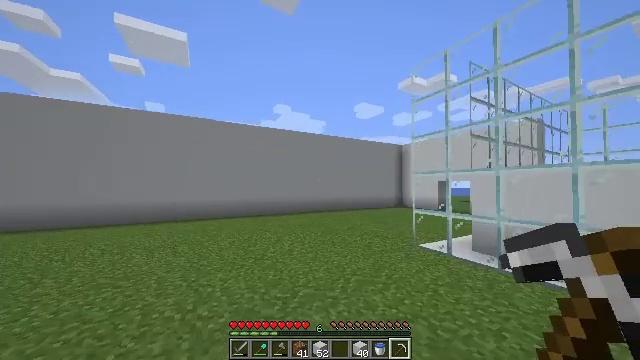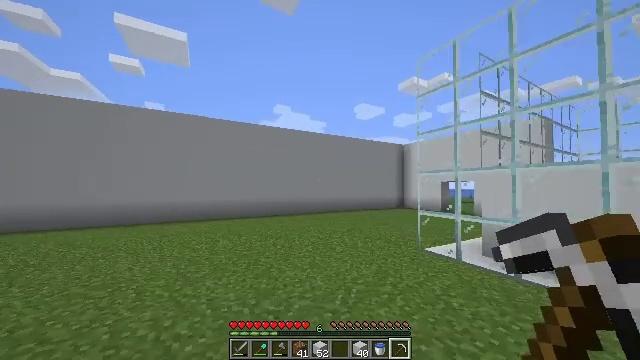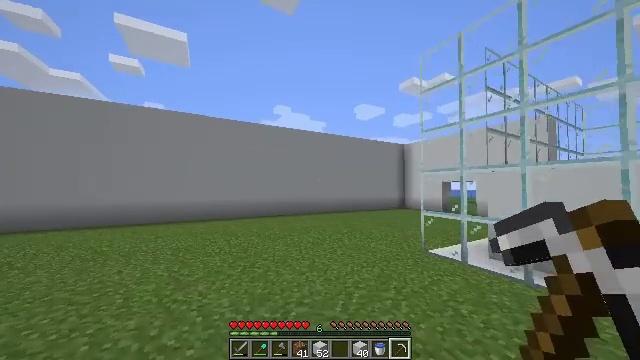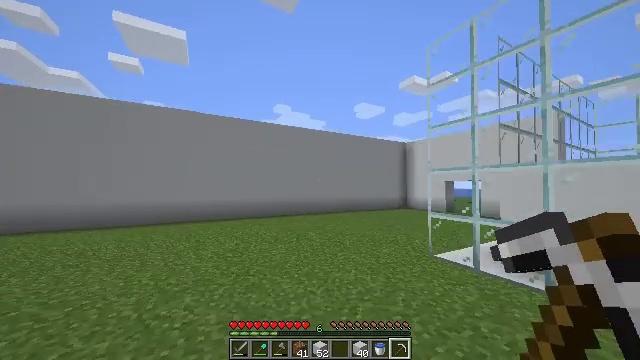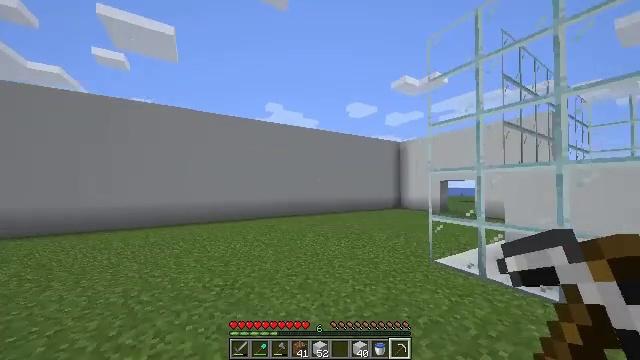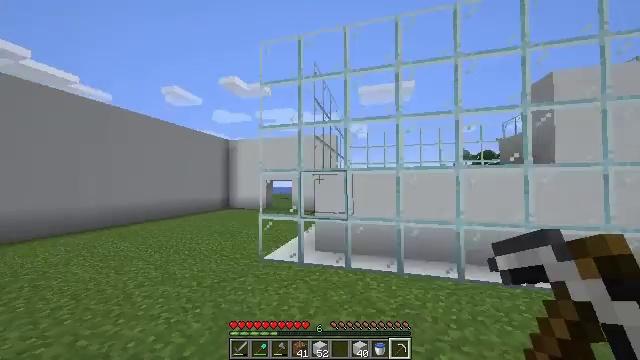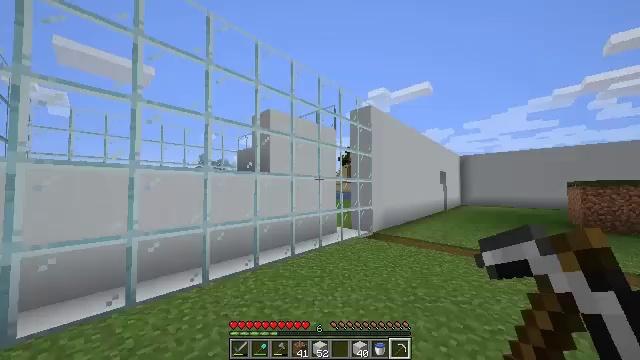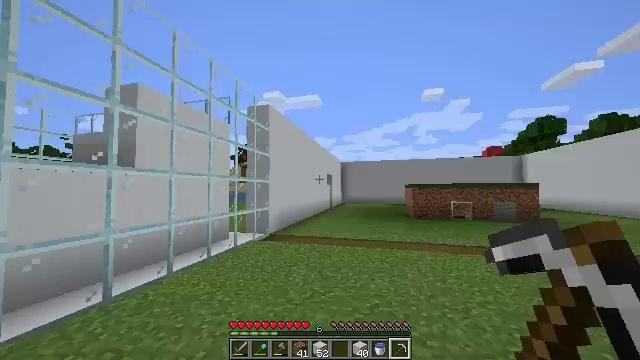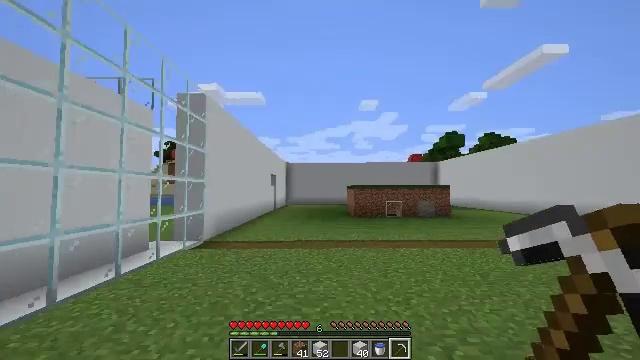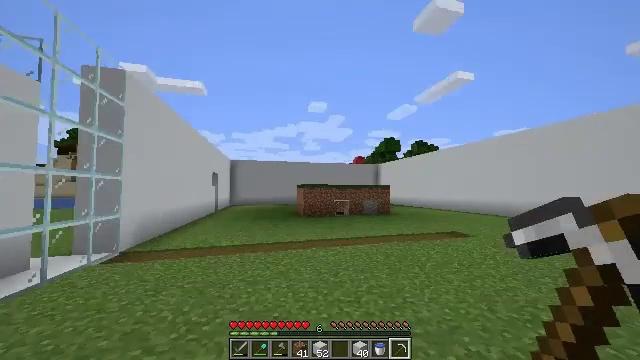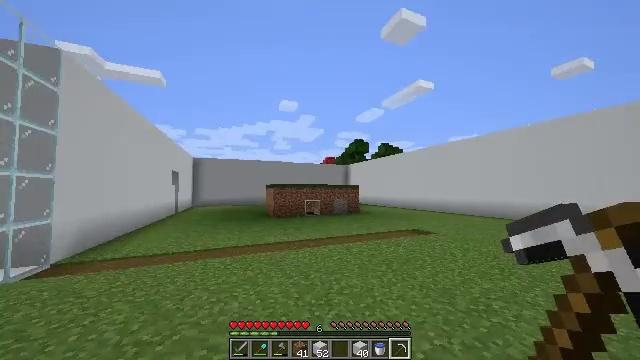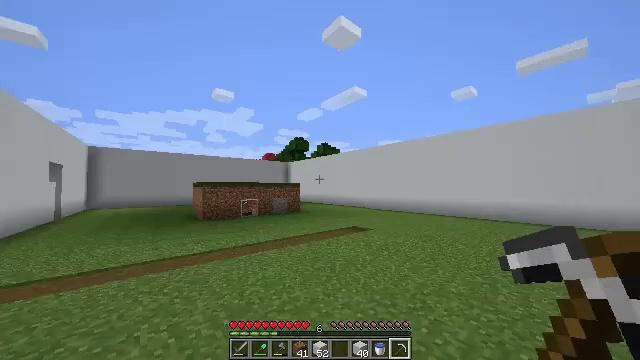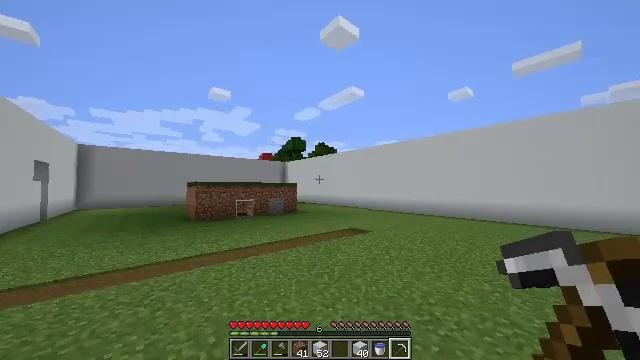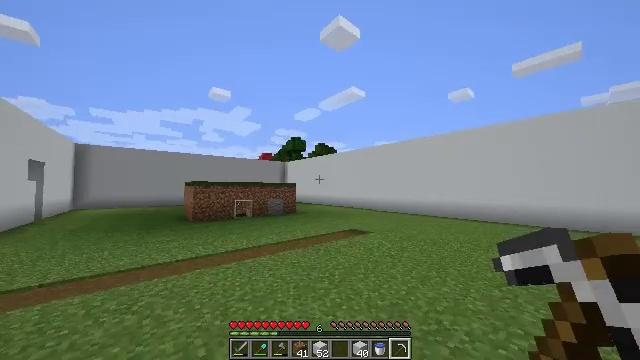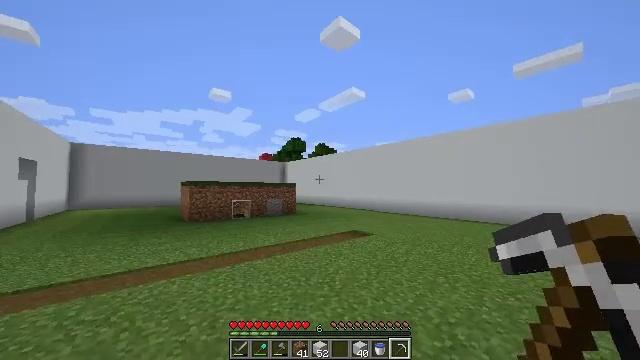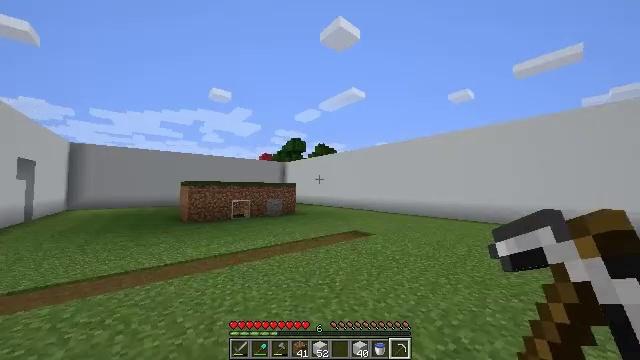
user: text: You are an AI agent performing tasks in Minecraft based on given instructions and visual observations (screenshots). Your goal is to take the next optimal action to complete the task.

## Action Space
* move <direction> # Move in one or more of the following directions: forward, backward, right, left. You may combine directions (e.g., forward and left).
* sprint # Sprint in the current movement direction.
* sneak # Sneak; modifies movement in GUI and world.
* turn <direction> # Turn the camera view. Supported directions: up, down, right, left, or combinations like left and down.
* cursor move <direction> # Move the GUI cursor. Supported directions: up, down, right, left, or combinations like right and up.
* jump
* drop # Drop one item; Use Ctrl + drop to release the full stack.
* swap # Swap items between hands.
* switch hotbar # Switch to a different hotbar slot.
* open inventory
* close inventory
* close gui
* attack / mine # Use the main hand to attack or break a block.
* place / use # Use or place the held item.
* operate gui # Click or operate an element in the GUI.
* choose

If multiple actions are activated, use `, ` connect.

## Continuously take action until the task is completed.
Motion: motion action
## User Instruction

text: Collect white concrete from a structure.
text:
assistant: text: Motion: move forward
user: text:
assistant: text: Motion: move forward
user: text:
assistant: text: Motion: move forward
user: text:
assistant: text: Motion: move forward, turn right
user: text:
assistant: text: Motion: move forward, turn right
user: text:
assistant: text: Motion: move forward, turn right
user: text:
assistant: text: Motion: move forward, turn right
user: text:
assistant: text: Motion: move forward, turn right
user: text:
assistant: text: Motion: move forward, turn right
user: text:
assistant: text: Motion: move forward, turn right
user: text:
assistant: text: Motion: move forward, turn right
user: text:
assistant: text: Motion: move forward
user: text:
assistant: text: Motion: move forward
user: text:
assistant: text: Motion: move forward
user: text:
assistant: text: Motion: move forward
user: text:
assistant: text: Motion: move forward
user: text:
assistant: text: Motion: move forward, turn left
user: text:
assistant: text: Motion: move forward, turn left
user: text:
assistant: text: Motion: move forward, turn left
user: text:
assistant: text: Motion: move forward, turn left
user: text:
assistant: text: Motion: move forward
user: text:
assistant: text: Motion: move forward
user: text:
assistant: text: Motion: move forward
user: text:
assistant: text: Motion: move forward
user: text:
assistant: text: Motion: move forward
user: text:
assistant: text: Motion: move forward
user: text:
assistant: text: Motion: move forward
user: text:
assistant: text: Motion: move forward
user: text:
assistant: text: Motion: move forward
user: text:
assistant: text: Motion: move forward and move right